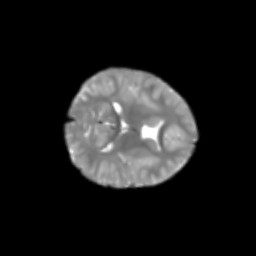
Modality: T2w
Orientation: axial
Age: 6
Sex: male
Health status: healthy